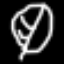
Label: leaf